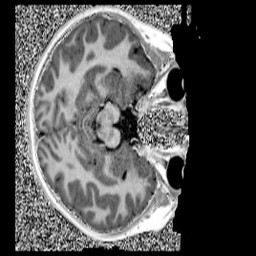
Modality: UNIT1
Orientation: axial
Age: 12
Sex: female
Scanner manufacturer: siemens
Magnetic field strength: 3 T
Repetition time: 4 s
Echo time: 0.00299 s